Lunar surface albedo tile
Center latitude: -10.143
Center longitude: -17.357
Resolution (meters per pixel, mean): 193.06
Tile area (km^2): 39023.95
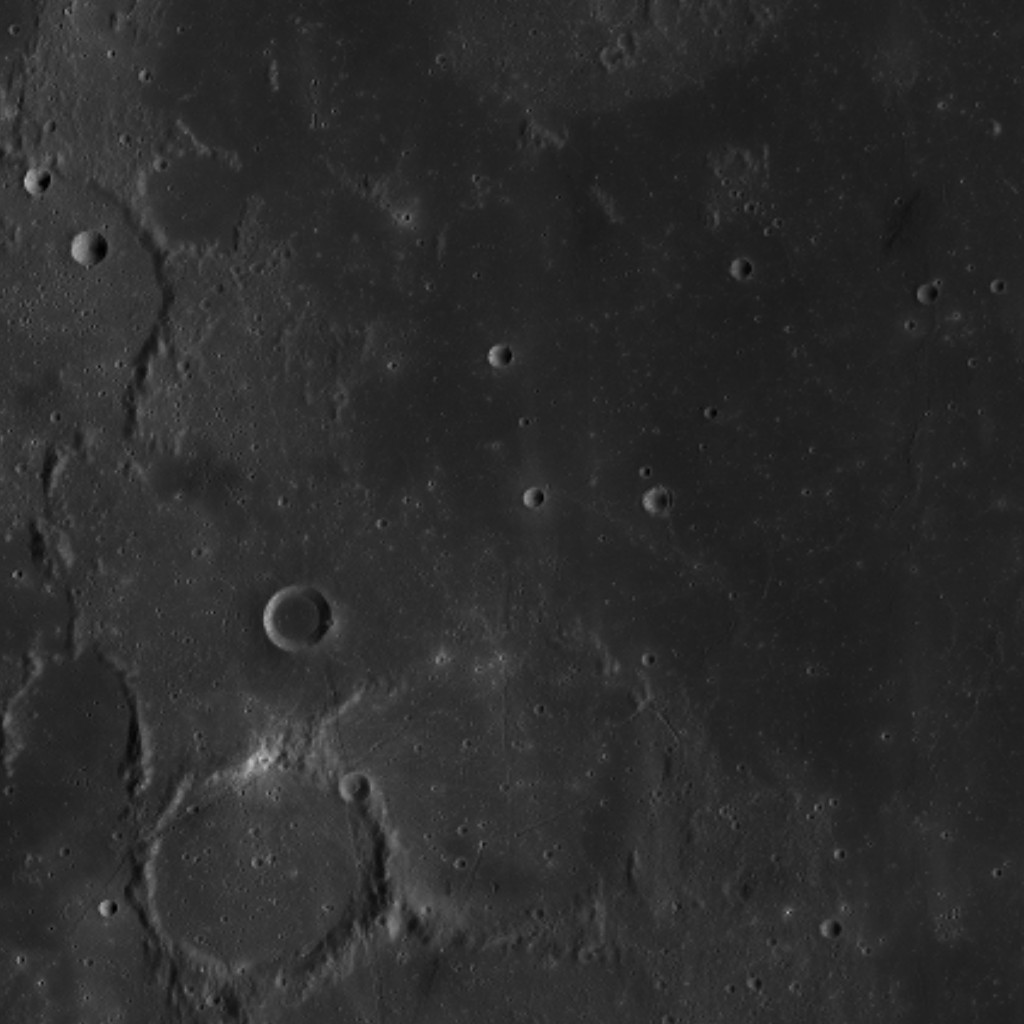